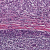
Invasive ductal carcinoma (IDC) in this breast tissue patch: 1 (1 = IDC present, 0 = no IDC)